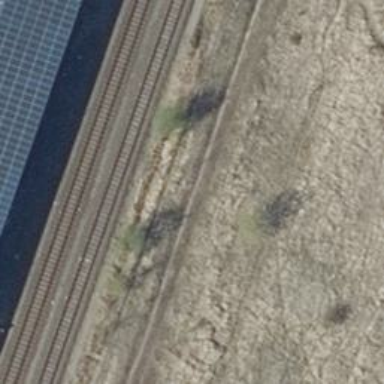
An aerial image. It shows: Abandoned railway.